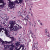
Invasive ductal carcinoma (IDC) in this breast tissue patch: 0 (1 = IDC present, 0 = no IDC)